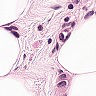
Metastatic tissue present: yes